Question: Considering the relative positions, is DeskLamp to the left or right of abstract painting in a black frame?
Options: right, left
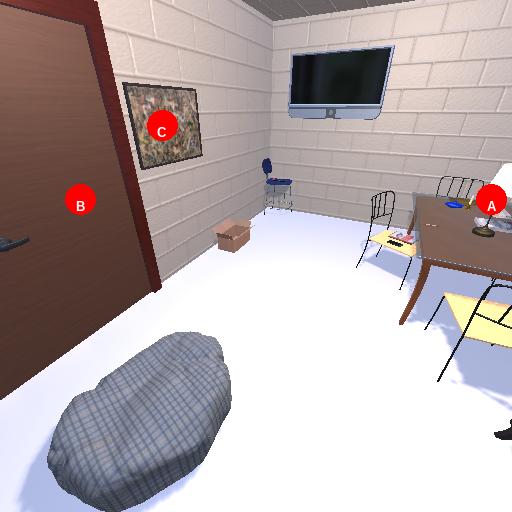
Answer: right